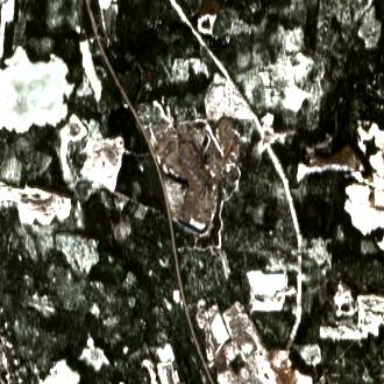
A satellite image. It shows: Quarry area.